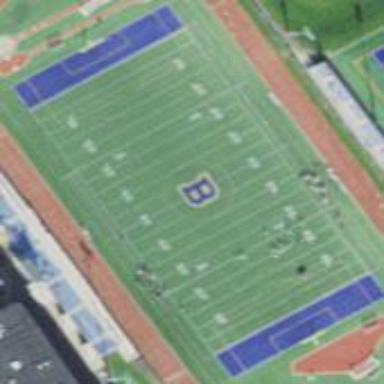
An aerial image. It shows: Artificial turf pitch used for American football.